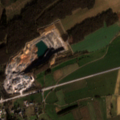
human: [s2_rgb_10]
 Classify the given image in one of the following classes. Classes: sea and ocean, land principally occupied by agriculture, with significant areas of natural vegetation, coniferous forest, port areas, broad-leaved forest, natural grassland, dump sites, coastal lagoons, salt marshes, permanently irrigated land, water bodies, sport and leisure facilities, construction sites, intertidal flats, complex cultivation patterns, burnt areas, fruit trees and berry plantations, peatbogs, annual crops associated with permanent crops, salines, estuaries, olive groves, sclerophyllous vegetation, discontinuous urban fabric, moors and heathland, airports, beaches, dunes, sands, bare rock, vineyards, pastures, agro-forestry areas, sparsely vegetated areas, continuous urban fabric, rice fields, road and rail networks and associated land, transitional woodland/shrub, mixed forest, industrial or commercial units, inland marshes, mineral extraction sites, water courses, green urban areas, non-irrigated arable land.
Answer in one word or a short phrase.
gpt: discontinuous urban fabric, non-irrigated arable land, pastures, complex cultivation patterns, land principally occupied by agriculture, with significant areas of natural vegetation, broad-leaved forest